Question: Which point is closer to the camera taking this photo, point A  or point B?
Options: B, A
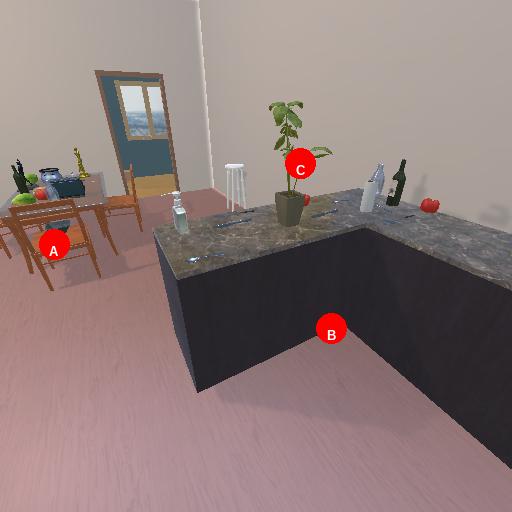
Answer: B